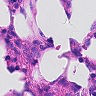
Metastatic tissue present: no